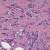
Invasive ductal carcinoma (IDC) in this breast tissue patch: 1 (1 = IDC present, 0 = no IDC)